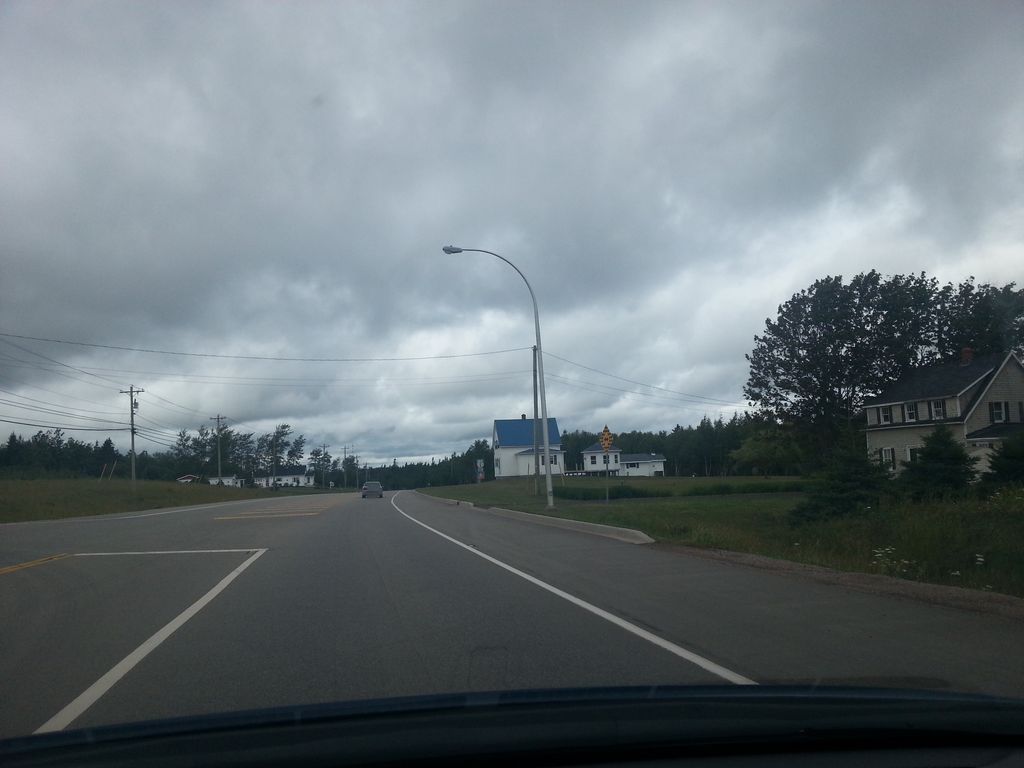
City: charlottetown